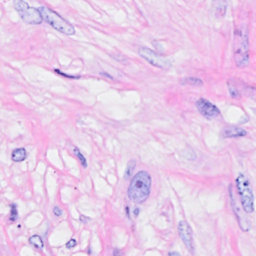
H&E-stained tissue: Breast